Interaction volume radius: 10 \u00c5
Interaction volume height: 30 \u00c5
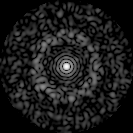
Disorder parameter: 0.8291